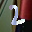
Label: 2